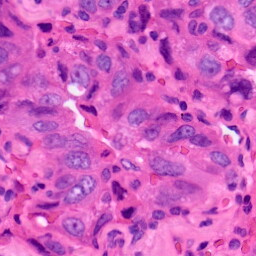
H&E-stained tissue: Lung